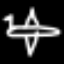
Label: airplane